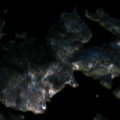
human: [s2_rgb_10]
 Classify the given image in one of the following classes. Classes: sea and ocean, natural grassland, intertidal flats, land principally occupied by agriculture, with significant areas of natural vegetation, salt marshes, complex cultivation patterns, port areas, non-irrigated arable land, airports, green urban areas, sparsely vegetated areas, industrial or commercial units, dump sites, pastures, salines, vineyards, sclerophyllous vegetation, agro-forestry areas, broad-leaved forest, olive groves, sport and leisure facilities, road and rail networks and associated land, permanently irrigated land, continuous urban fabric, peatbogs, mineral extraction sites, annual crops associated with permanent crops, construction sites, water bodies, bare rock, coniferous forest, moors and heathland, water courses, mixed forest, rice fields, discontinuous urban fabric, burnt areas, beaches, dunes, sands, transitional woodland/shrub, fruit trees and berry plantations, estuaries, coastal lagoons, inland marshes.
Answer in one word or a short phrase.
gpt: coniferous forest, mixed forest, water bodies